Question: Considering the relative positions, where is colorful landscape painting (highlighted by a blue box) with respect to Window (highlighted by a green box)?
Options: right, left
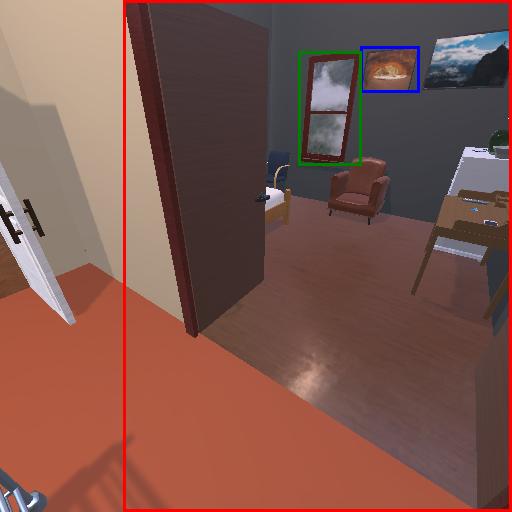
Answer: right